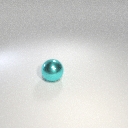
large cyan metal sphere